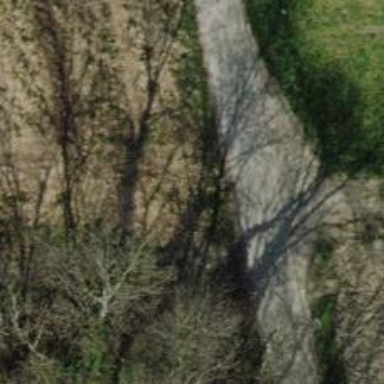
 categorized as unclassified. The road has grade1 tracktype."